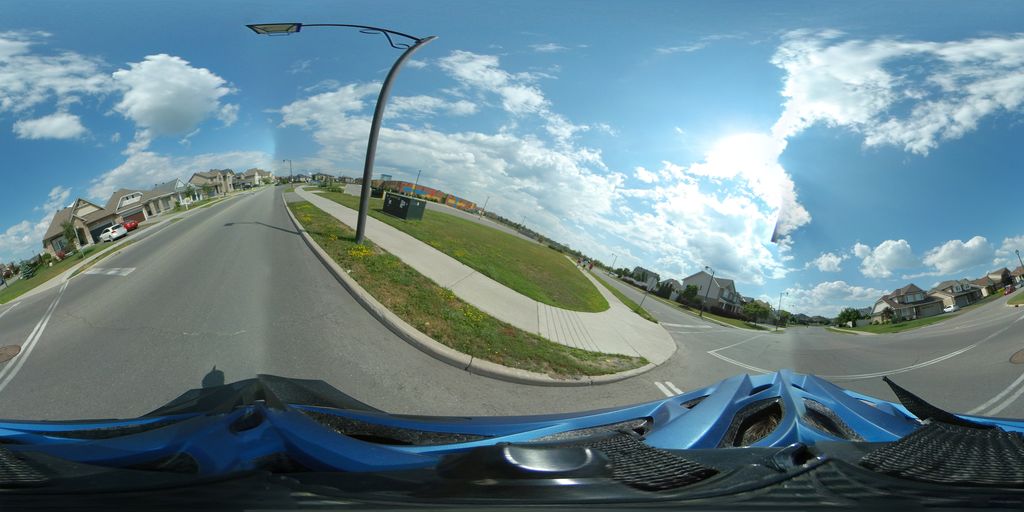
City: ottawa-gatineau